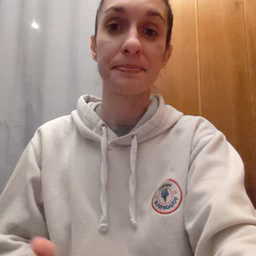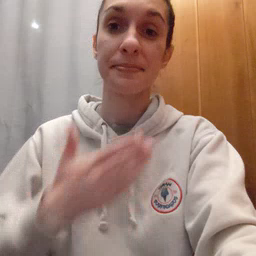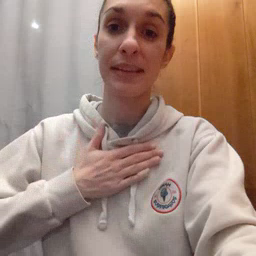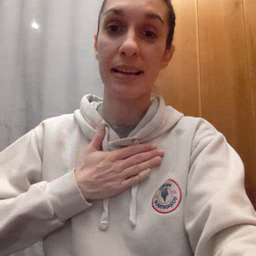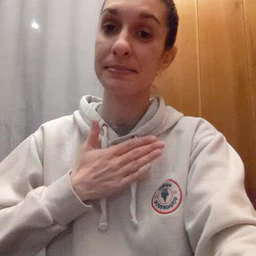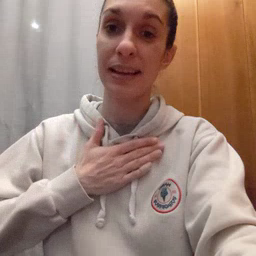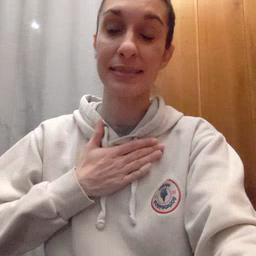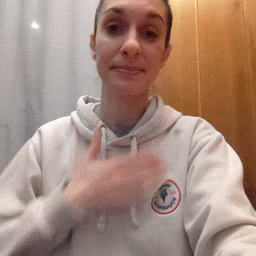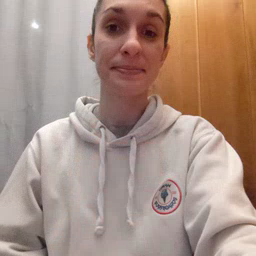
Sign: minemy